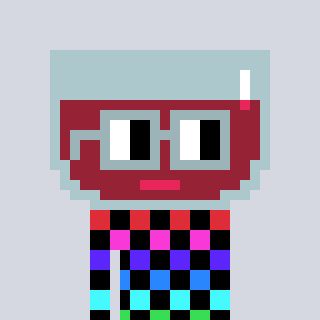
a pixel art character with square dark gray glasses, a wine-shaped head and a blue-colored body on a cool background